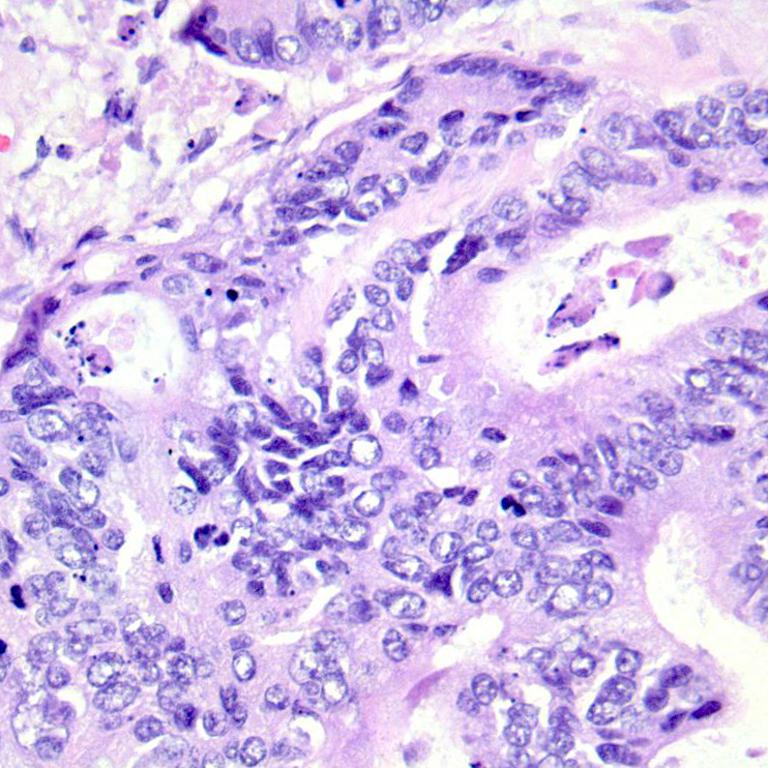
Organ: colon
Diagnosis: adenocarcinomas